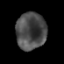
Tissue: prostate
Cell type: T cells
Senescence score: 0.3418
Nuclear area (px): 1088
Mean DAPI intensity: 75.167